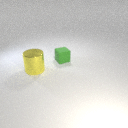
large yellow metal cylinder to the left of small green rubber cube